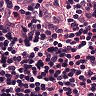
Metastatic tissue present: no